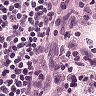
Metastatic tissue present: no